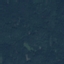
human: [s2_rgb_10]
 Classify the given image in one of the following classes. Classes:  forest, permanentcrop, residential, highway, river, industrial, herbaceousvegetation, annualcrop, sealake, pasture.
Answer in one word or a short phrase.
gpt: Forest